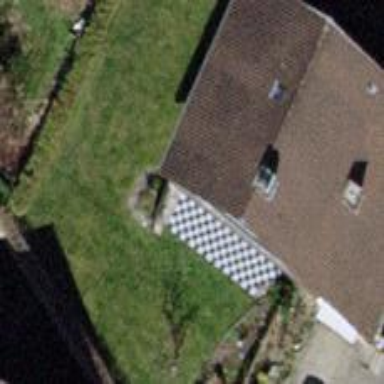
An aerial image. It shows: Gabled roof house.